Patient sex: M
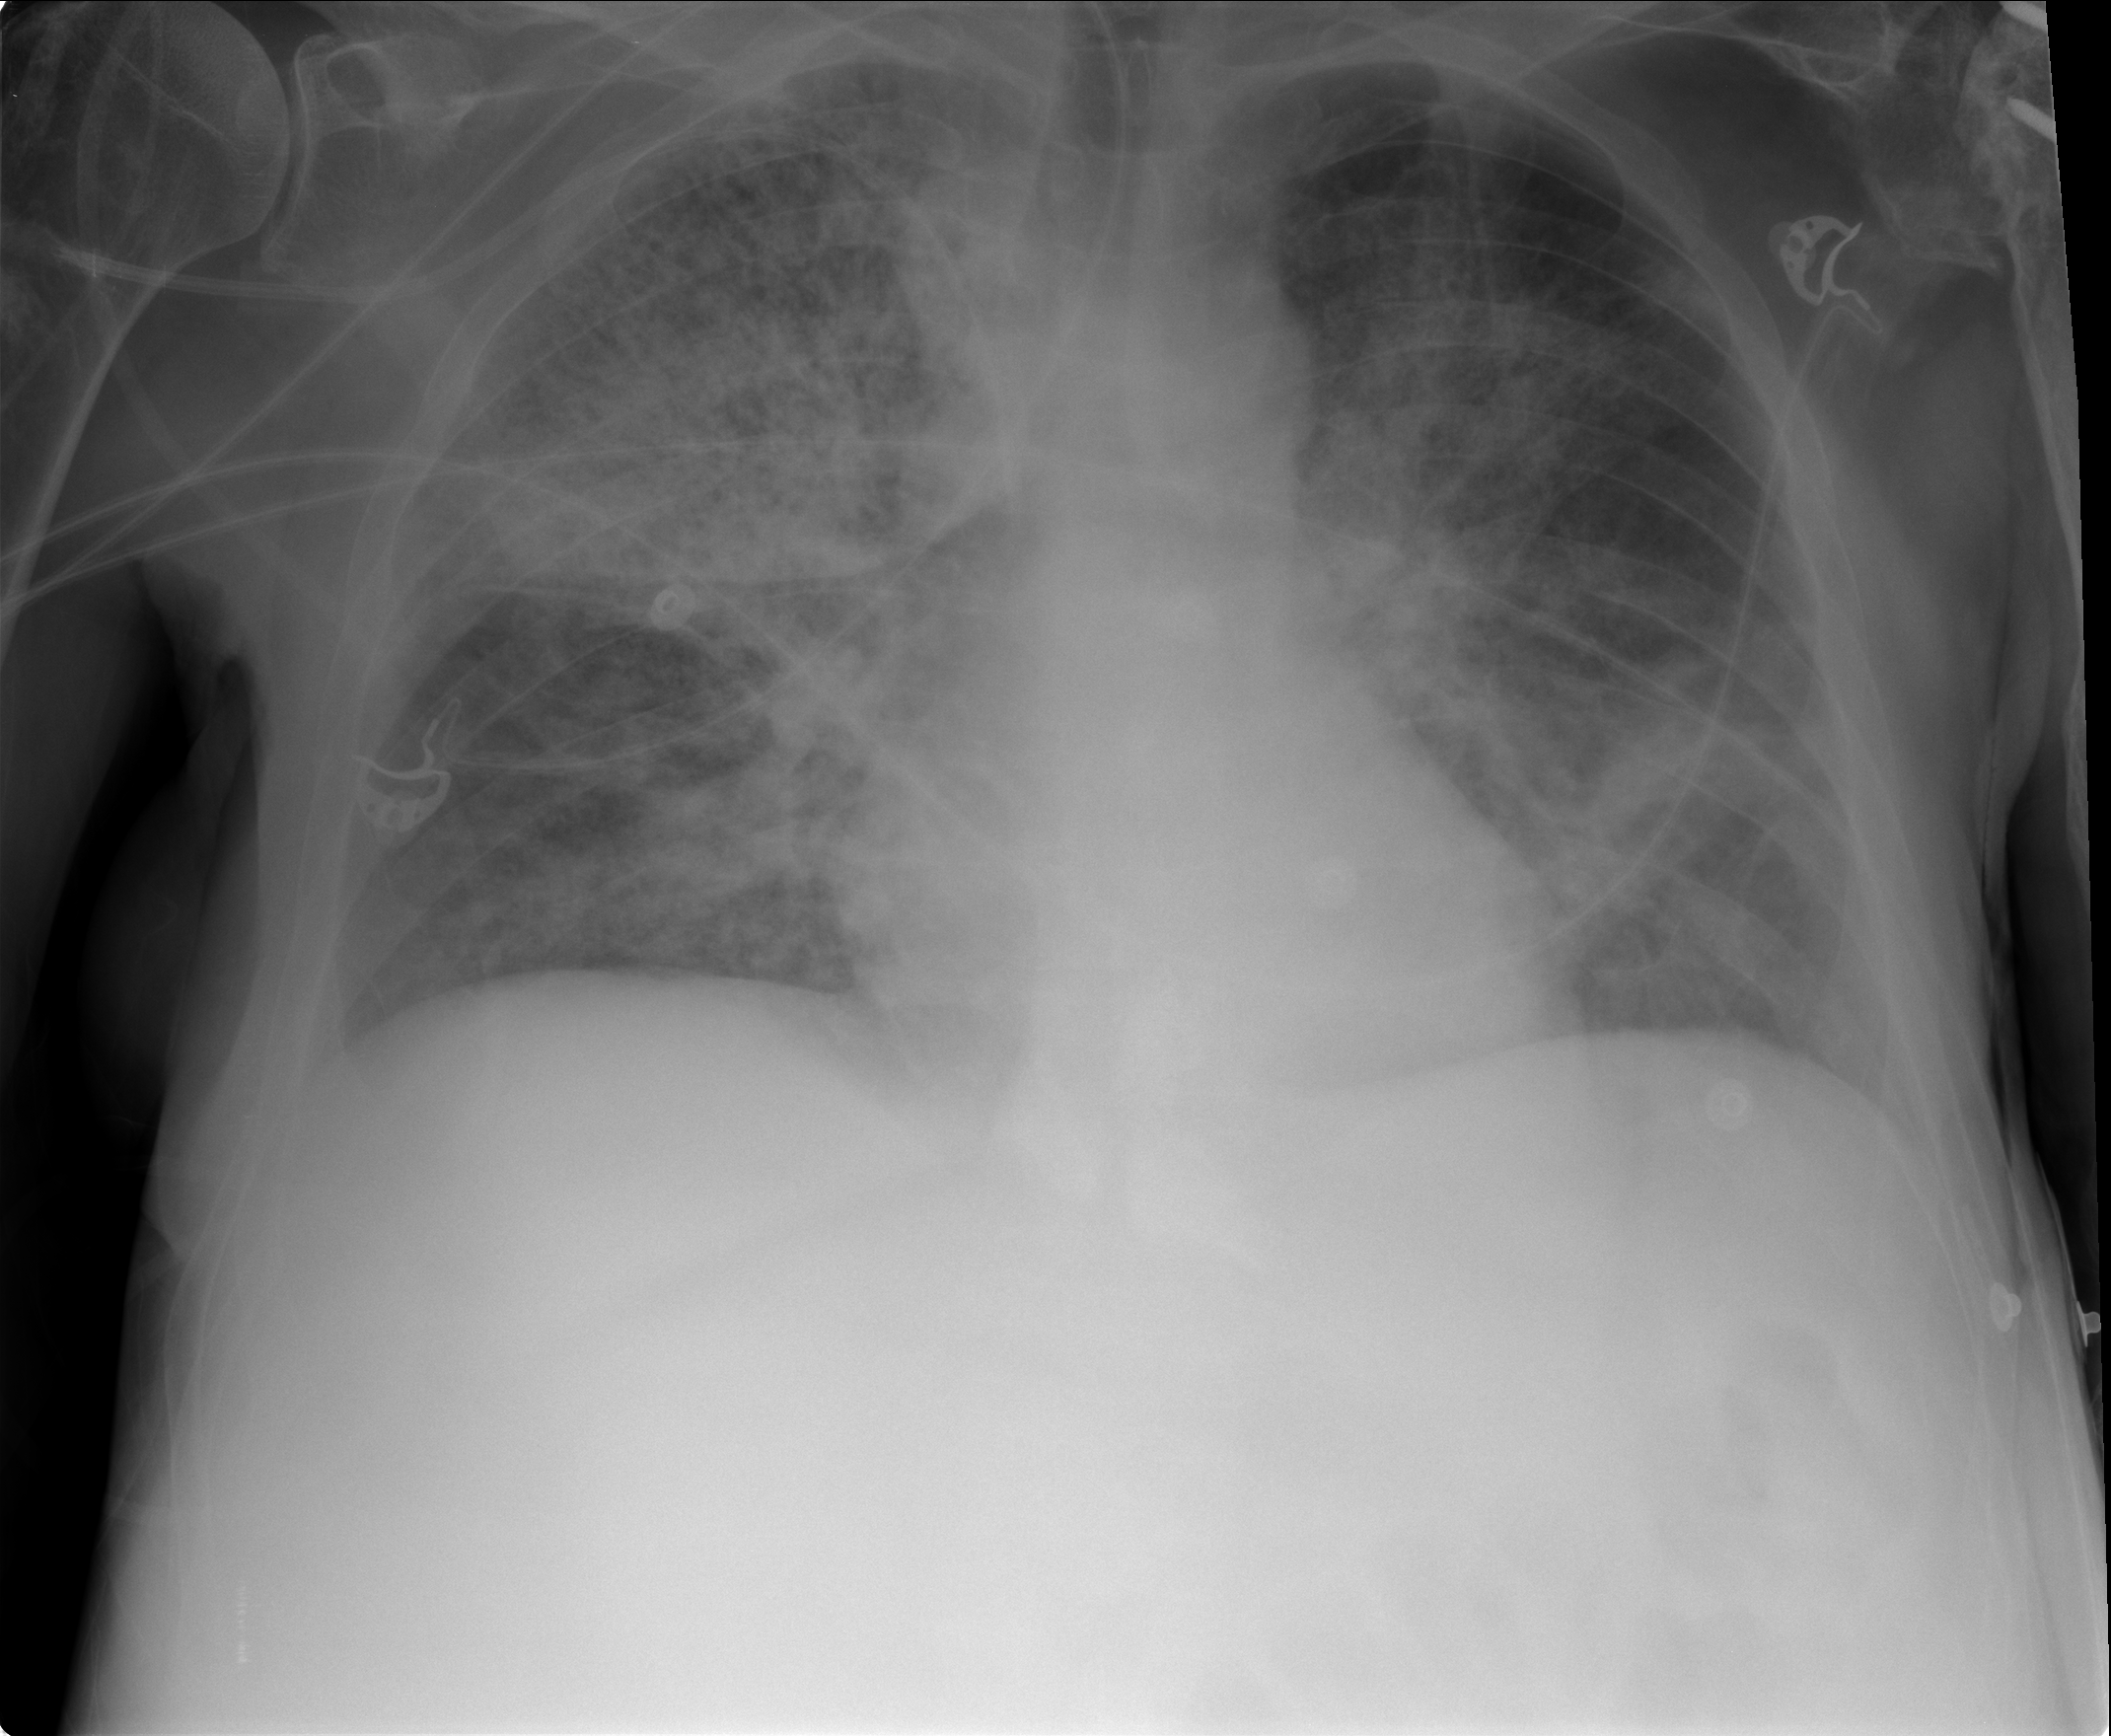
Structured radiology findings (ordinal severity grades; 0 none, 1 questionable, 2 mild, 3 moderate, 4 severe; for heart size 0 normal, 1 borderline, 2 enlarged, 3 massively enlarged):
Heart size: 0
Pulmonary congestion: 0
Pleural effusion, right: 0
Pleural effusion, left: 3
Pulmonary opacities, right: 3
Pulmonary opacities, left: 2
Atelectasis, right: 3
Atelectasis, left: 3